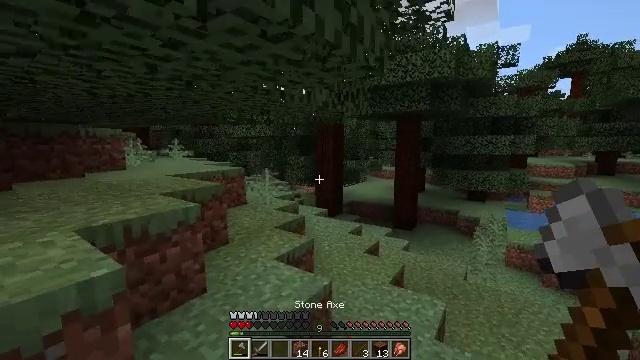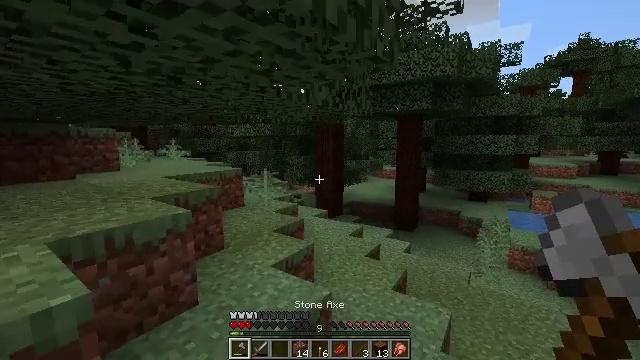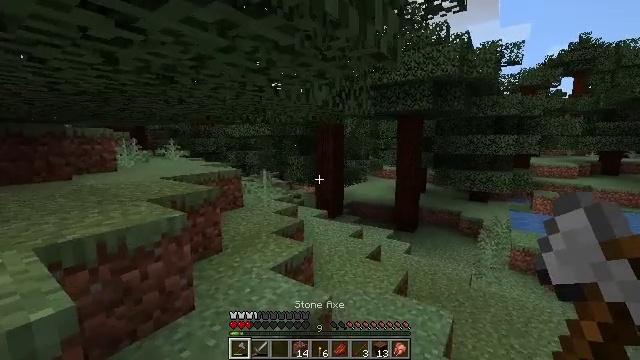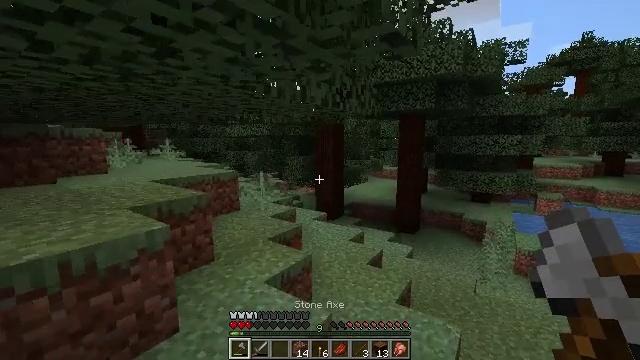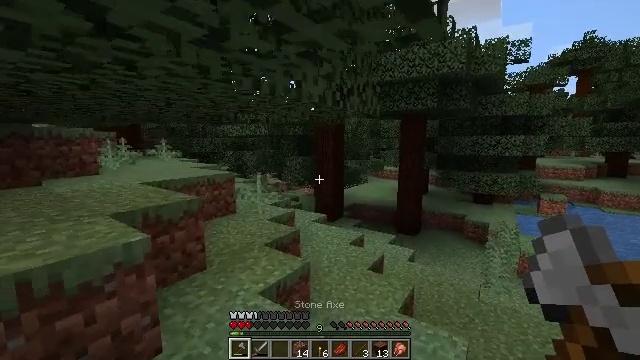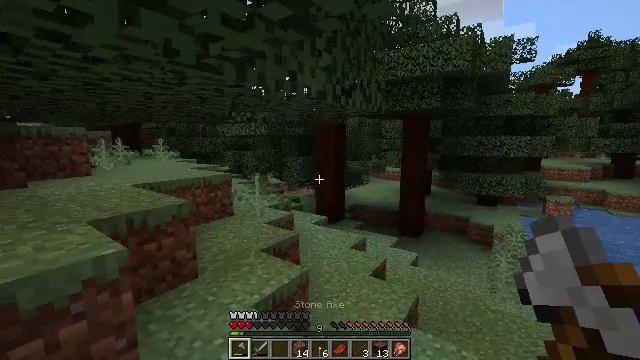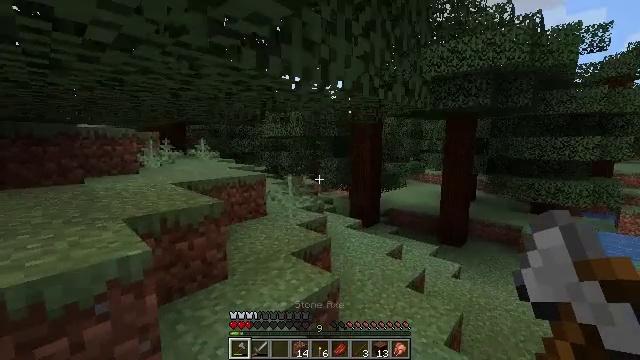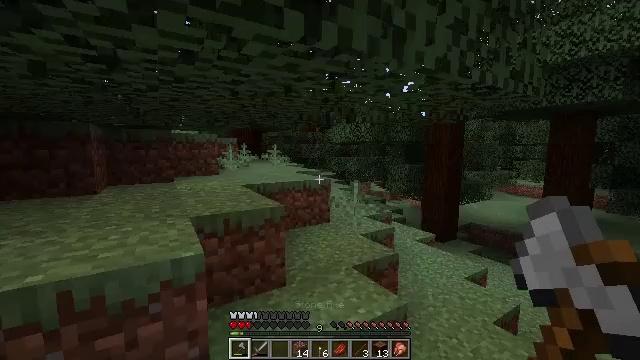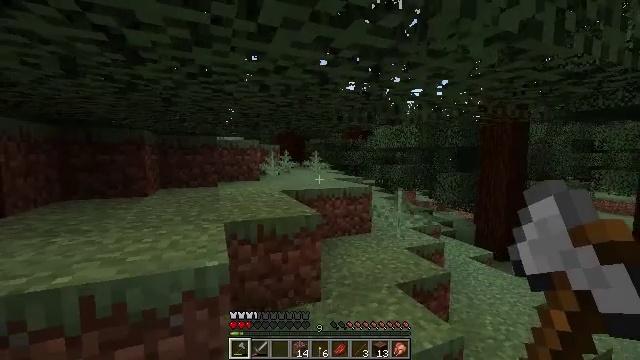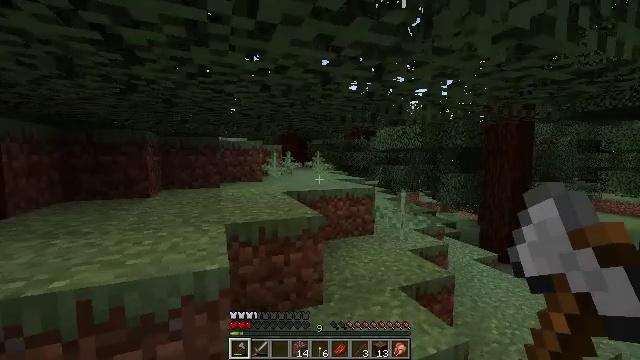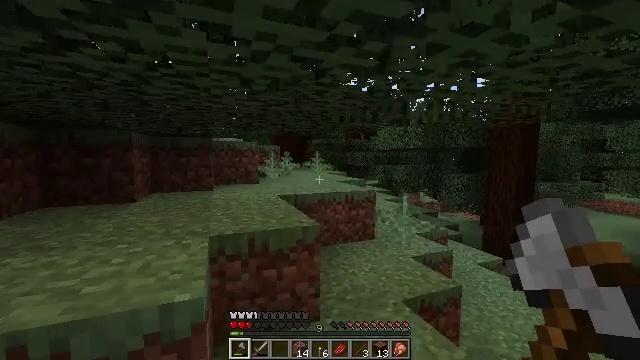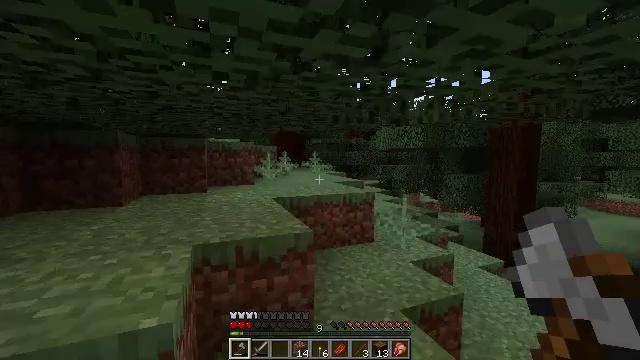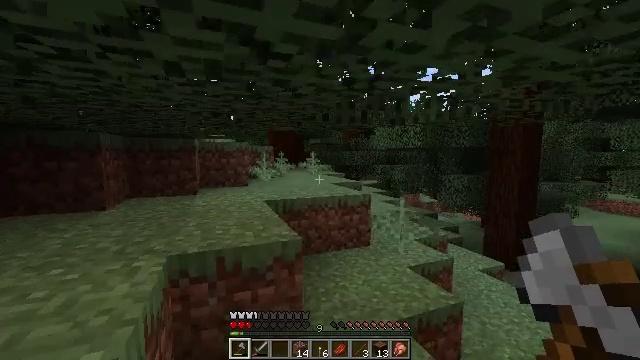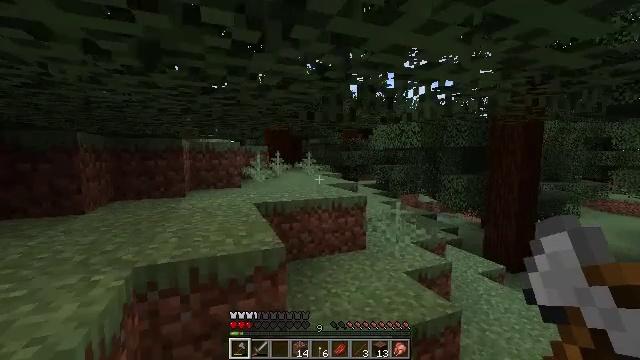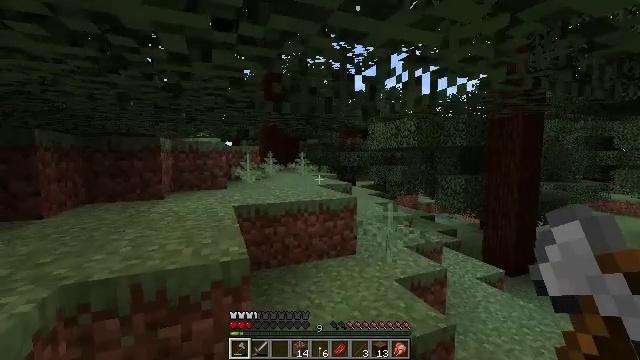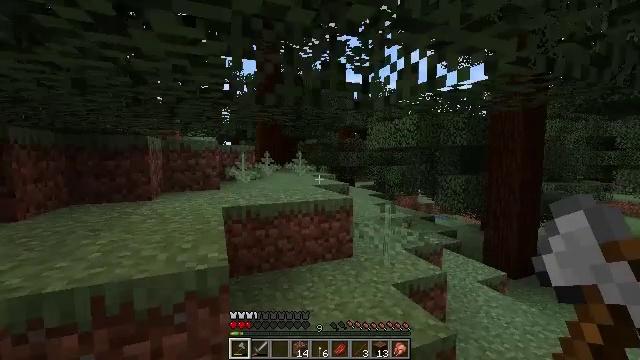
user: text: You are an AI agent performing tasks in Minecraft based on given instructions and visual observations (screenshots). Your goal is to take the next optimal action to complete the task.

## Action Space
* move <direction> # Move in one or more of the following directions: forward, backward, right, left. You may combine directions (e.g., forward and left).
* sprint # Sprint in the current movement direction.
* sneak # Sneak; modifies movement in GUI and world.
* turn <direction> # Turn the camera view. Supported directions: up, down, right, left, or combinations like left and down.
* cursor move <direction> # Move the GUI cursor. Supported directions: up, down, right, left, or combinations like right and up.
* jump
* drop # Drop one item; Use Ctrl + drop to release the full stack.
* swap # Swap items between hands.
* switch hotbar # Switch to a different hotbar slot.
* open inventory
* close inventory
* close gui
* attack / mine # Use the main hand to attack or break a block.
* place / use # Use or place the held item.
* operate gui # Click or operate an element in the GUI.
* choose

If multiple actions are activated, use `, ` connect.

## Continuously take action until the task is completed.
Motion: motion action
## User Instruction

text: Break the spruce leaves to clear the area.
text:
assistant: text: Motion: move forward
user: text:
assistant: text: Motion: move forward
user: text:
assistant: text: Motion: move forward
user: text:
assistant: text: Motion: move forward
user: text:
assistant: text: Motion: move forward
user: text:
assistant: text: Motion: move forward, turn left
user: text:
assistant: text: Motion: move forward, turn left and up
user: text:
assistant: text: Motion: move forward, turn left and up
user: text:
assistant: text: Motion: move forward
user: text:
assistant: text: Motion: move forward and move right
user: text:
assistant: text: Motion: move forward and move right
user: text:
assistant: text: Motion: move forward and move right
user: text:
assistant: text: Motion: move forward and move right
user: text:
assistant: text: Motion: move forward and move right
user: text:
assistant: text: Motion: move forward
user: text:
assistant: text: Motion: move forward
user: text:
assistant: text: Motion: move forward
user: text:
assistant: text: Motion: move forward, switch to hotbar 2
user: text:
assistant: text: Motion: move forward, switch to hotbar 2
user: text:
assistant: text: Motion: move forward, switch to hotbar 2
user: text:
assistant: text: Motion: move forward
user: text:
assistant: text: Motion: move forward
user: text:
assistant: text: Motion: move forward
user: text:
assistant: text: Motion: move forward
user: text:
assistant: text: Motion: move forward
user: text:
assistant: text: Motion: move forward
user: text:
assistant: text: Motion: move forward
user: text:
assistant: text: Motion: move forward
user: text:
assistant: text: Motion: move forward and move right
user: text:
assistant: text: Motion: move forward and move right